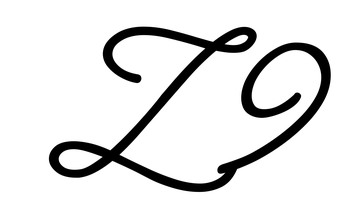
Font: MeowScript-Regular